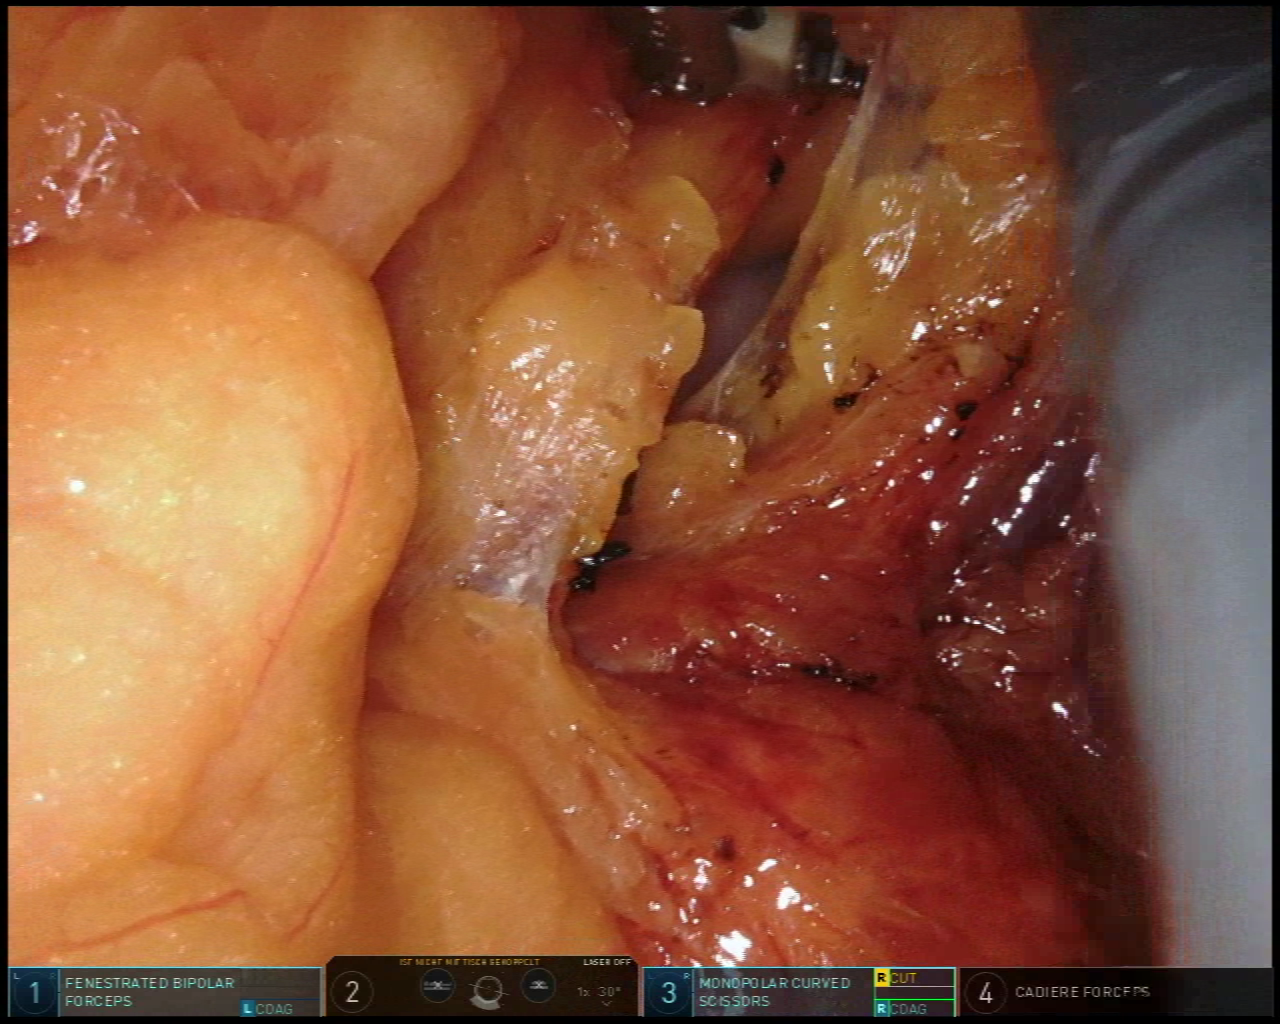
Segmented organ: stomach
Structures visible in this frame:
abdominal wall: no
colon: no
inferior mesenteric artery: no
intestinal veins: no
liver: no
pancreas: no
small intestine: no
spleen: no
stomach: yes
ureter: no
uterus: no
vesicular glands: no